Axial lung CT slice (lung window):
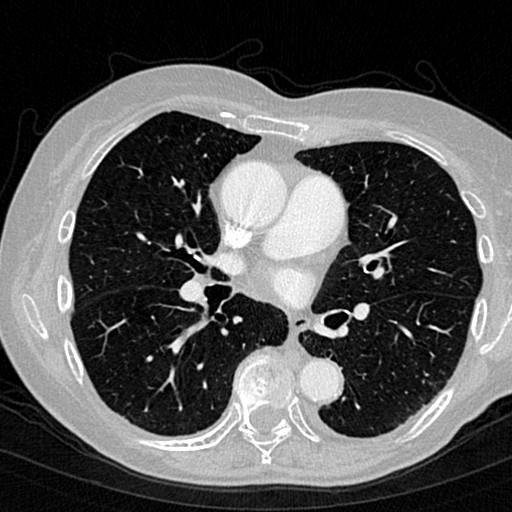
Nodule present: no